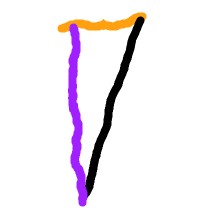
Shape: triangle